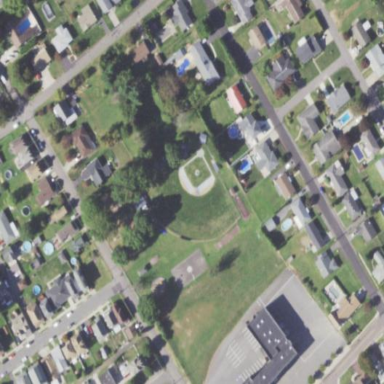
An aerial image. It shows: Baseball pitch for leisure land activities.